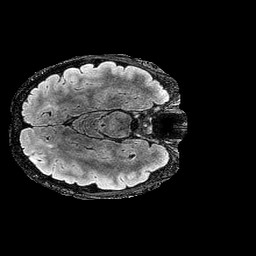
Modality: FLAIR
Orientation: axial
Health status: ill
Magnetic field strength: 3 T